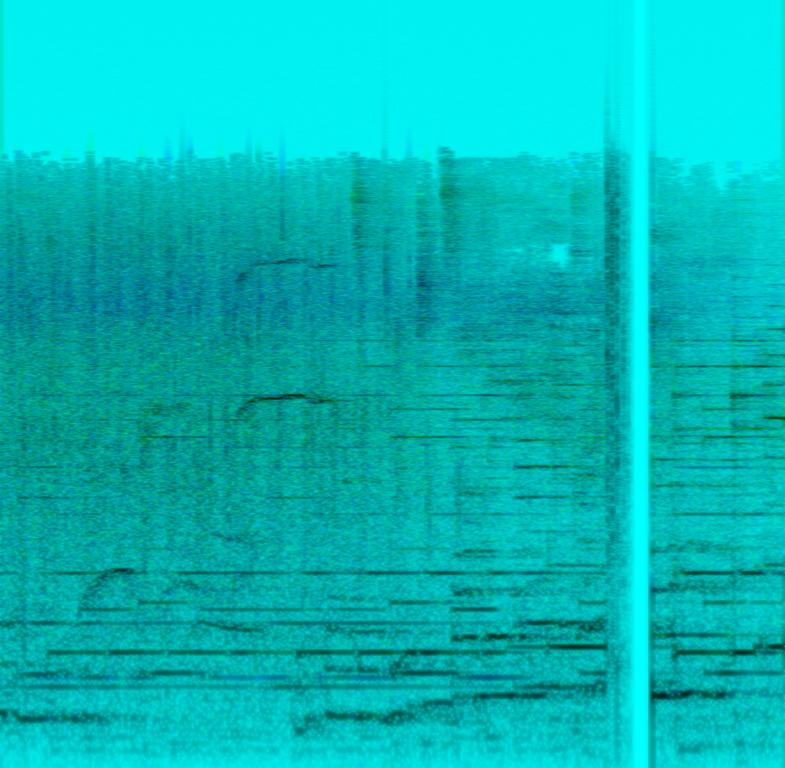
A female singer sings this live cover version of a famous song. The song is medium tempo with guitar accompaniment, crowds cheering  and whistling and cameras clicking. The song has a poor audio quality and has a lot of ambient crowd noises,